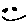
Label: smiley face